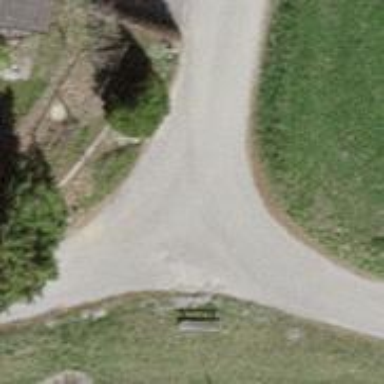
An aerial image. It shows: Unclassified road with asphalt surface.